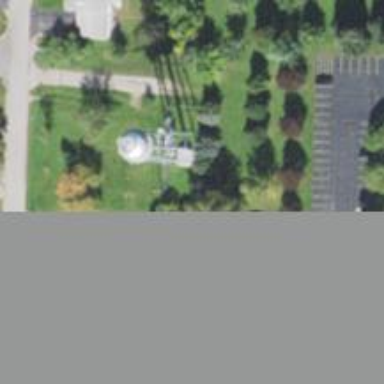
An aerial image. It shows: Water tower that is man-made.